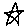
Label: star